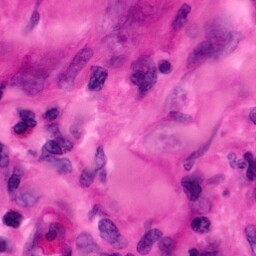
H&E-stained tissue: Pancreatic